Question: I'm having some trouble on making an app compatible with Mavericks.
I was wondering : Did Apple change something in the UI element hierarchy for the 'Dock' ?
Here is what I have on Mavericks using 'Accessibility Inspector'

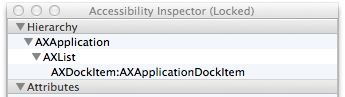
Answer: I guess not. This is what I get with ():